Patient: sex F, age 63
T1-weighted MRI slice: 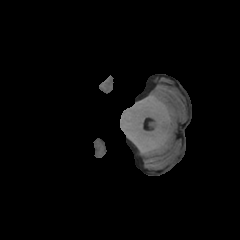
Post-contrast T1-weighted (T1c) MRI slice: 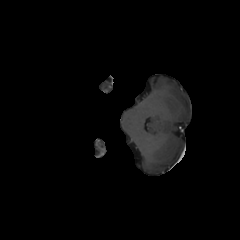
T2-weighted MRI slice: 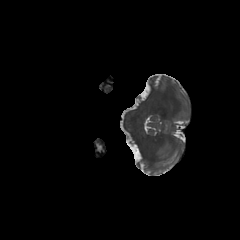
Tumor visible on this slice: no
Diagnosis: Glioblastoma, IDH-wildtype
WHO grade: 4